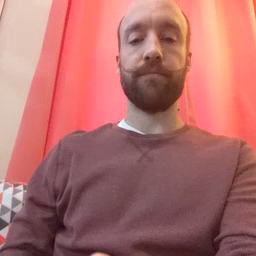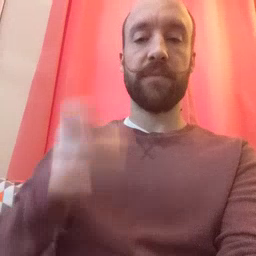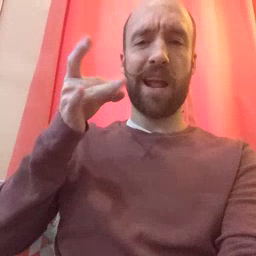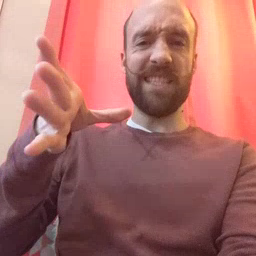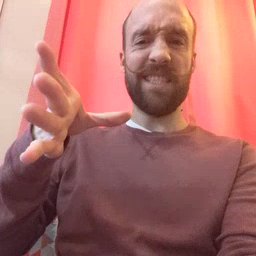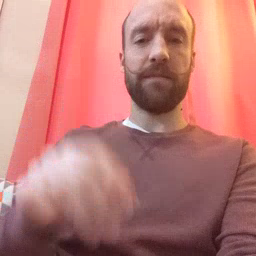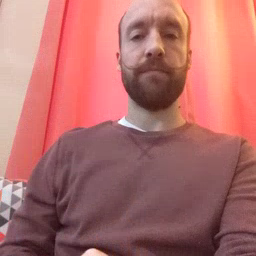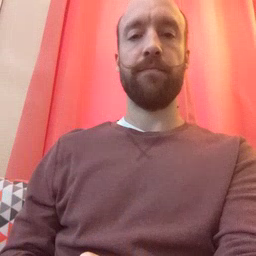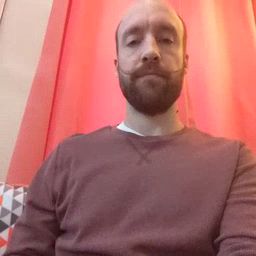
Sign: hate